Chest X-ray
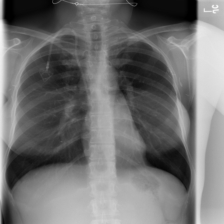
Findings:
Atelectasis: negative
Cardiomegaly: negative
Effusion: negative
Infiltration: negative
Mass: negative
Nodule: negative
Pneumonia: negative
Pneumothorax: negative
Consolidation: negative
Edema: negative
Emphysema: negative
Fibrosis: negative
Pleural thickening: negative
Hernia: negative